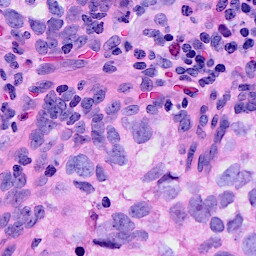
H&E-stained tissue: Breast